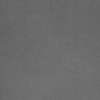
Label: dusty